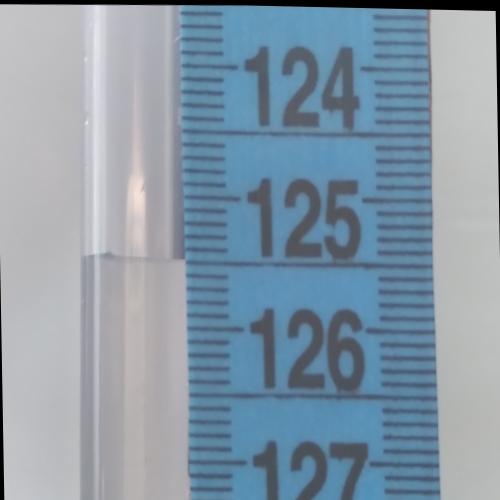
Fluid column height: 125.5 cm